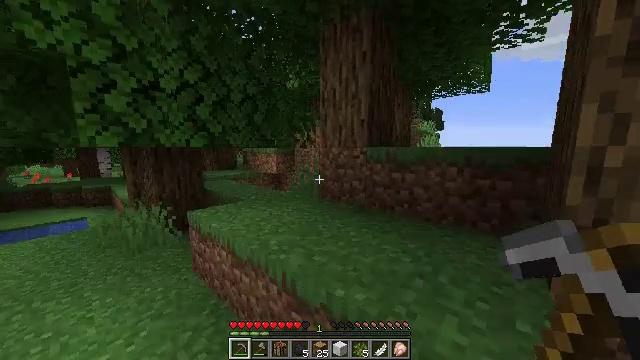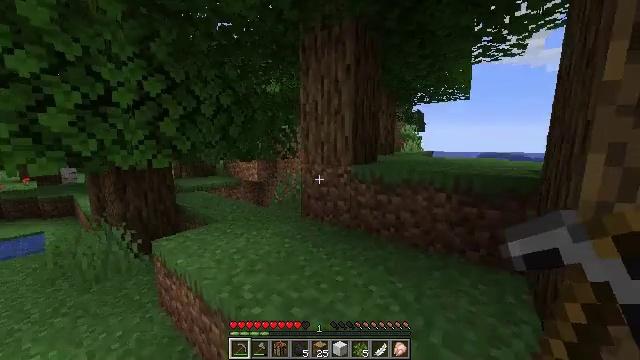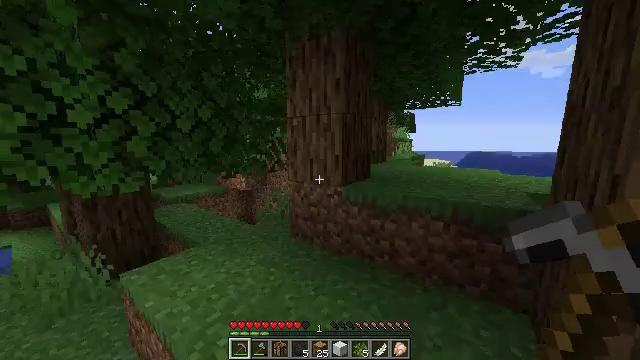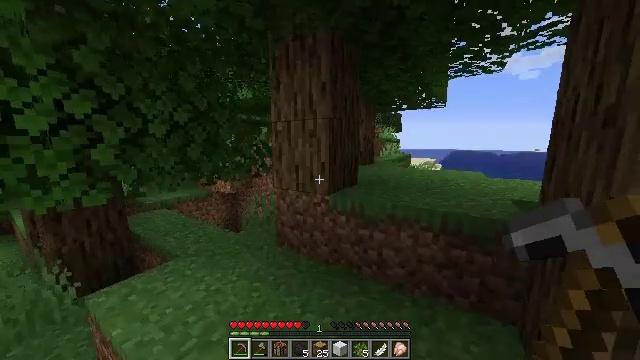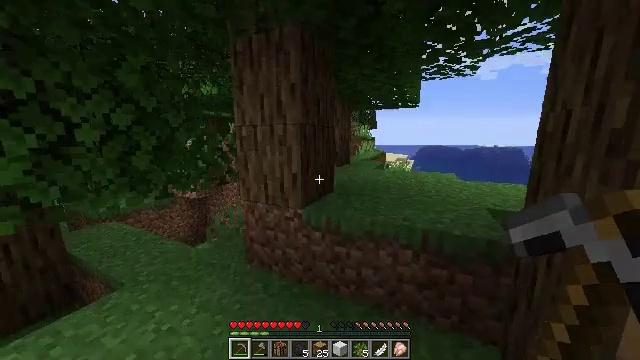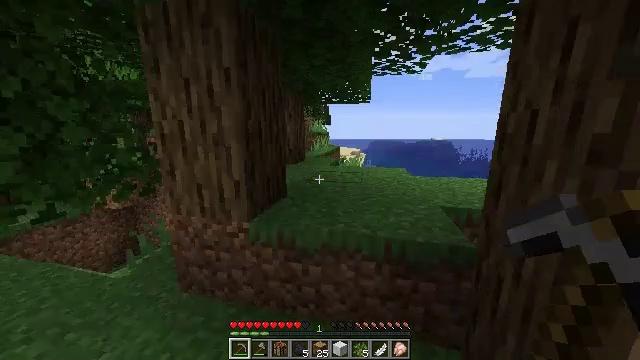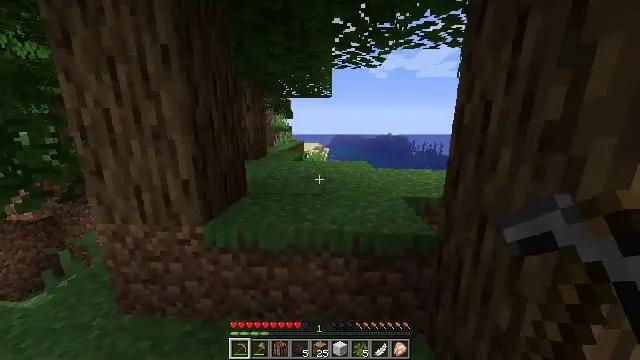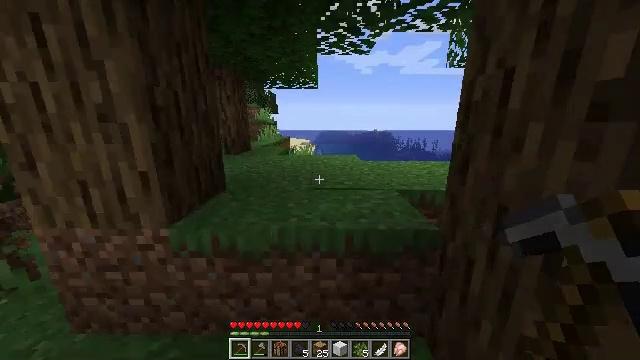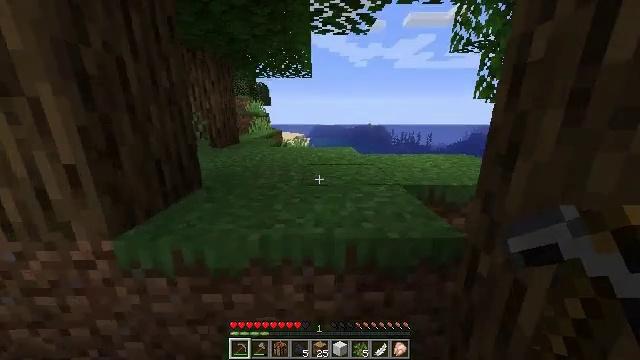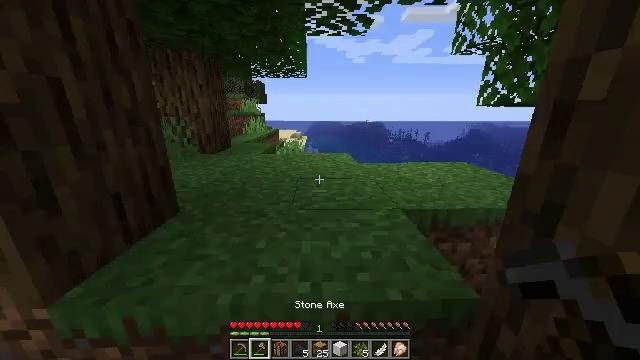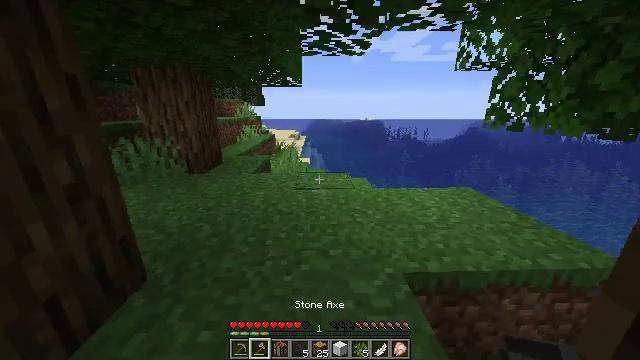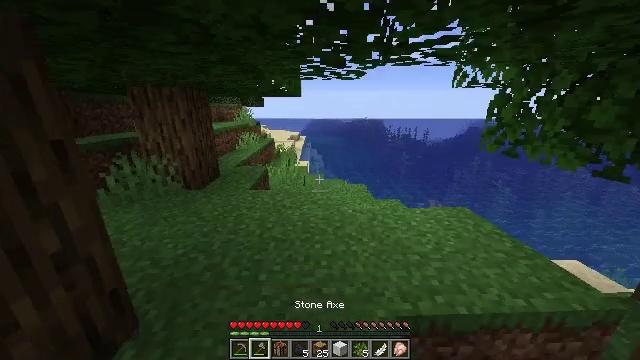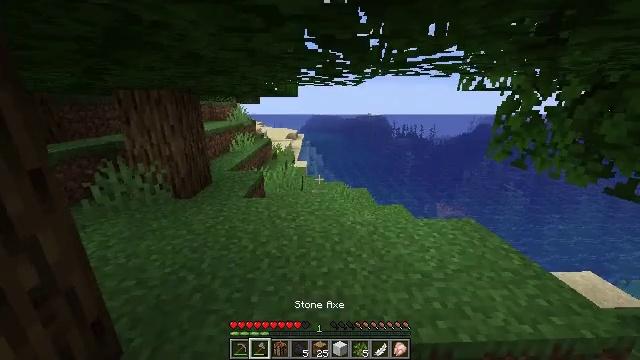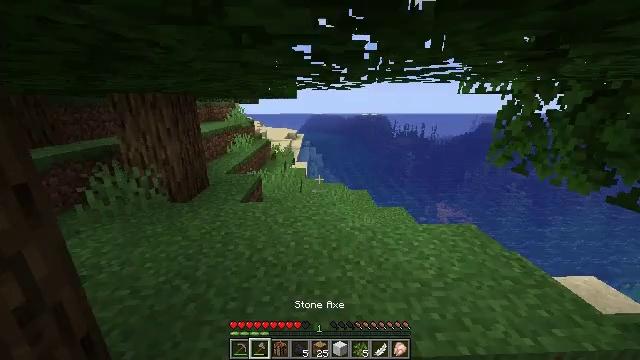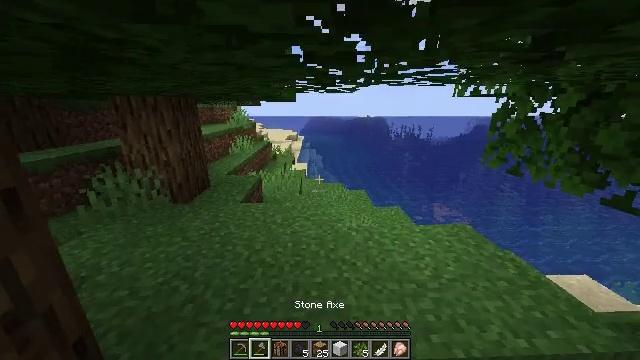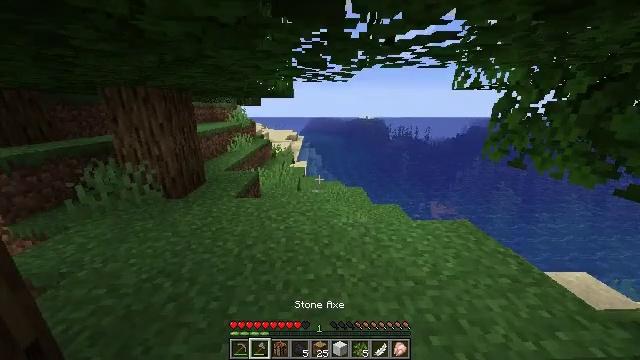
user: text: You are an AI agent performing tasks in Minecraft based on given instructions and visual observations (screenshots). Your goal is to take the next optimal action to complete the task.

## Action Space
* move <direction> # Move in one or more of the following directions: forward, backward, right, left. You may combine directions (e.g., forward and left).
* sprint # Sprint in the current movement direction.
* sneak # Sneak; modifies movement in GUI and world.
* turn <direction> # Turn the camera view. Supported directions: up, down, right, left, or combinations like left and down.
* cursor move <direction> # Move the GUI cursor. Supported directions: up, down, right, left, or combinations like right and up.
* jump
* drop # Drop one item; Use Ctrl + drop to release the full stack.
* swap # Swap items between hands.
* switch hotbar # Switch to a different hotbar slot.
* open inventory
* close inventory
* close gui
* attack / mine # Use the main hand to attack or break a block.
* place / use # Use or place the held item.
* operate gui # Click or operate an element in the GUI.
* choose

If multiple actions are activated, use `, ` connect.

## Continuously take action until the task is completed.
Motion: motion action
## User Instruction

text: Kill the salmon.
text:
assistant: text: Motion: move forward and move right, sprint, turn right, jump
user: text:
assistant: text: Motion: move forward and move right, sprint, turn right, jump
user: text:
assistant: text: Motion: move forward and move right, sprint, turn right, jump
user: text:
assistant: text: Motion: move forward and move right, sprint, turn right and down, jump
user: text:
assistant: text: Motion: move forward and move right, sprint, turn right and down
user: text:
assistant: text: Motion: move forward and move right, sprint, turn right and down
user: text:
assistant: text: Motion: move forward and move right, sprint, turn right and down
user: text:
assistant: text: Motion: move forward and move right, sprint, turn right and down, jump
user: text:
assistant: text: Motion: move forward and move right, sprint, turn down, jump
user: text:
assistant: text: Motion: move forward, sprint, jump
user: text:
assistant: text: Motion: move forward, sprint, jump
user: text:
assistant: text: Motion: move forward, sprint
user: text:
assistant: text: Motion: move forward, sprint
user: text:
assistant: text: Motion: move forward, sprint
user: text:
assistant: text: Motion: move forward, sprint
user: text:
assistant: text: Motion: move forward, sprint
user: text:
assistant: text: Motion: move forward, sprint
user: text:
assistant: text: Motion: move forward, sprint
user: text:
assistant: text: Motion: move forward, sprint
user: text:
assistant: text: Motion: move forward, sprint
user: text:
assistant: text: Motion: move forward, sprint
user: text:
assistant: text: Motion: move forward, sprint
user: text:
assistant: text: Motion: move forward, sprint
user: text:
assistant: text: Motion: move forward, sprint
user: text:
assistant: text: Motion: move forward, sprint
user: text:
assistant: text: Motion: move forward, sprint
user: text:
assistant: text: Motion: move forward, sprint
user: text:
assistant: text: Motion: move forward, sprint
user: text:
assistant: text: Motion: move forward, sprint
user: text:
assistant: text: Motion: move forward, sprint